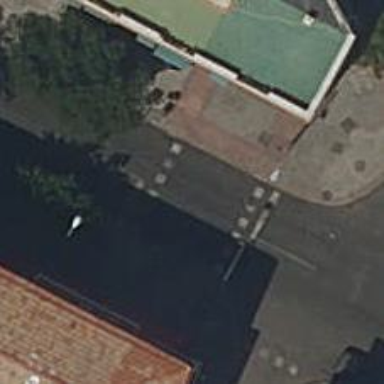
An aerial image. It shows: Asphalt footway with uncontrolled crossing. The crossing has markings.